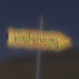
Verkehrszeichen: UmleitungswegweiserRechtsweisend
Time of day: Midday
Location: Outdoor (Nature)
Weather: Clear
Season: NotSpecified
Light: Natural